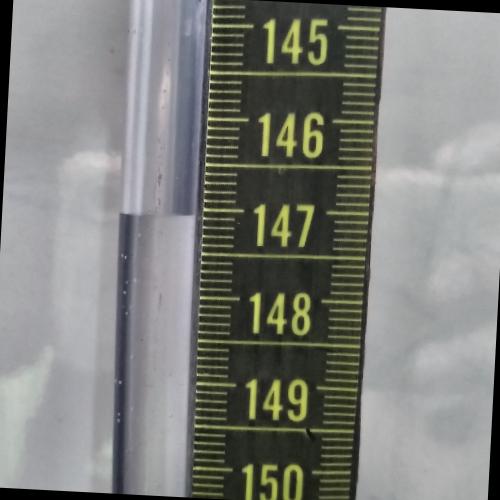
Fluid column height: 147.1 cm